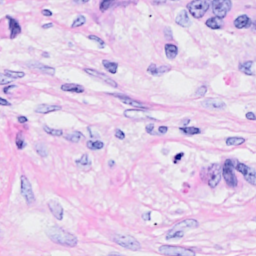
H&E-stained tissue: Breast